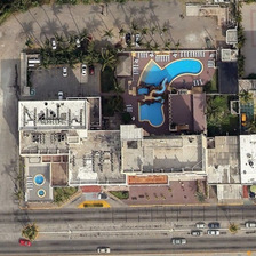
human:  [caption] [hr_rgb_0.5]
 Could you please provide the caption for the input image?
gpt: Next to the road is a holiday village.

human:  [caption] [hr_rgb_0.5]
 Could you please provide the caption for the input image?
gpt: near the street is a holiday villa.

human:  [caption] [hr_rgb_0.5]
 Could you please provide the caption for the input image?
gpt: Next to the road is a holiday villa.

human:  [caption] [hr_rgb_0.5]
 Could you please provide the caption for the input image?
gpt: Next is the holiday cottage.

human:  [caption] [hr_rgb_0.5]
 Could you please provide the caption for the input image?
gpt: Next to the road is a holiday villa.